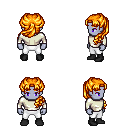
a pixel art fantasy rpg character, male body template, dark elf, purple skin, white long-sleeve shirt, white pants, light blonde princess hairstyle, black shoes, four views (front, back, left, right), 2x2 character sprite sheet, small pixel art, hard edges, no anti-aliasing